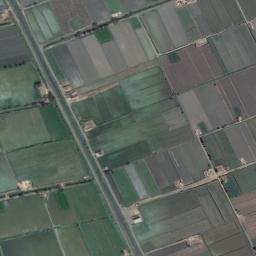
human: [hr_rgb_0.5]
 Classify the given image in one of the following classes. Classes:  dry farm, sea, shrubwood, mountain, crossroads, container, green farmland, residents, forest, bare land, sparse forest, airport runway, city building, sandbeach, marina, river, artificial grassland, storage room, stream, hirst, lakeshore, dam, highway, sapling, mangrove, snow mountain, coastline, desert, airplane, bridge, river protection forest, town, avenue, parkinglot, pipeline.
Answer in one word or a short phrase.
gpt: green farmland